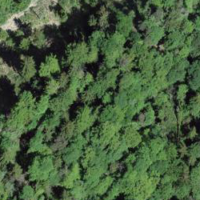
EUNIS habitat code: 44
Species observed at this site:
Vincetoxicum hirundinaria